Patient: sex F, age 31
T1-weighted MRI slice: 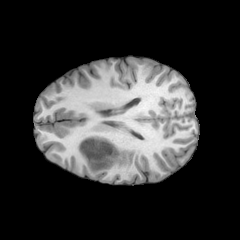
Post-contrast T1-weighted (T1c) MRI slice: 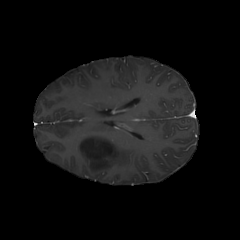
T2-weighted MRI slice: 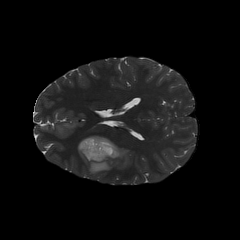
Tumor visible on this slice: yes
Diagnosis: Astrocytoma, IDH-mutant
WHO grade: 2